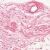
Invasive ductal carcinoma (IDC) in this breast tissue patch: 0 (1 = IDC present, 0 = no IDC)